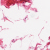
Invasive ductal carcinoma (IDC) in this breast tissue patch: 0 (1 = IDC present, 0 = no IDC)